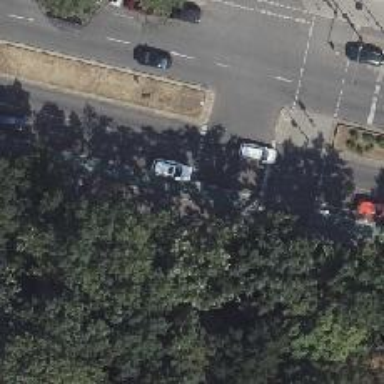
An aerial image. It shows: Green asphalt cycleway lane with dashed line separating it from parking lane.